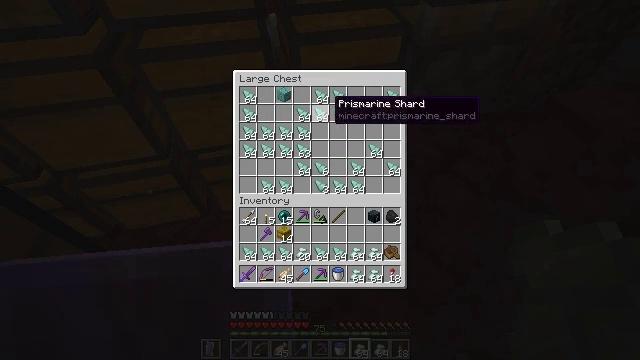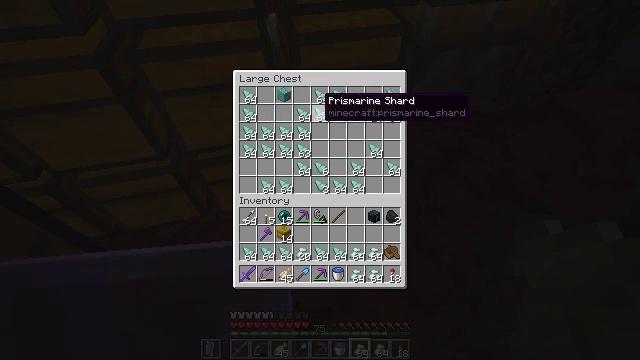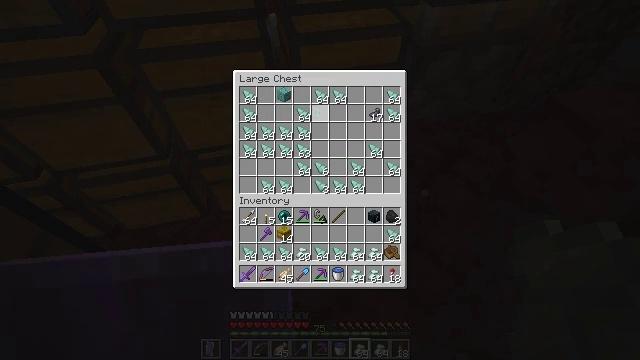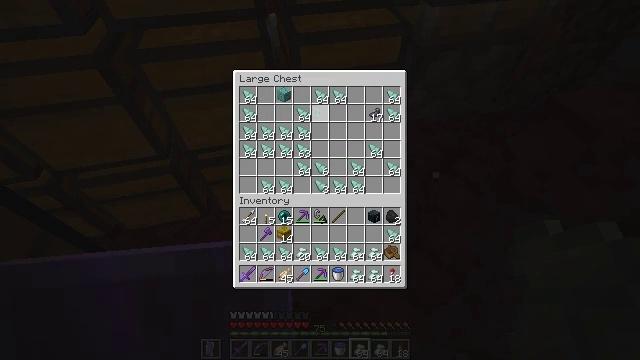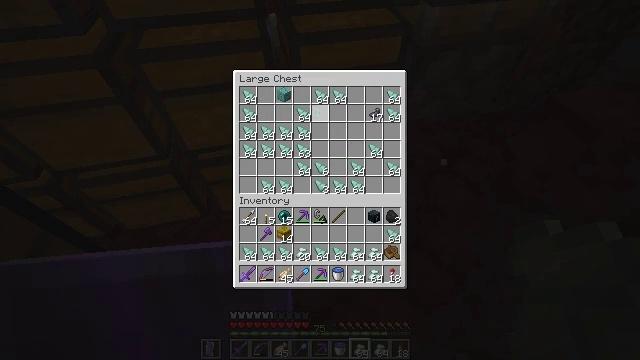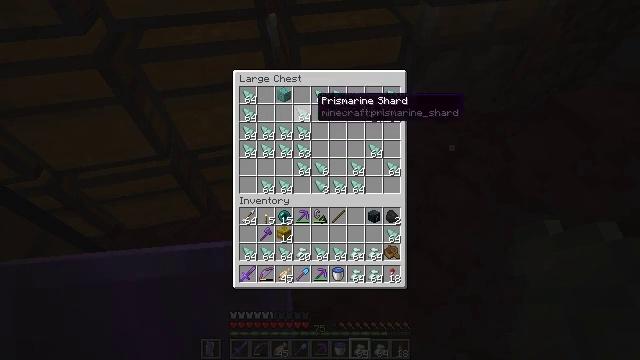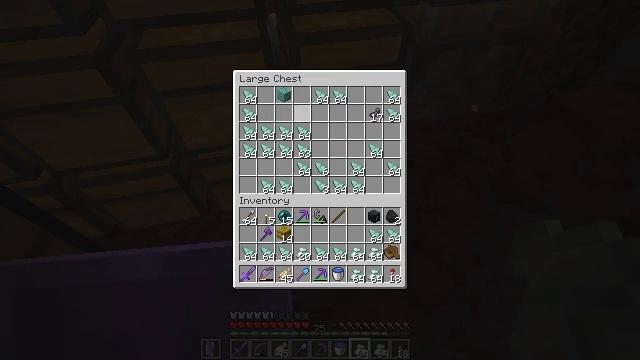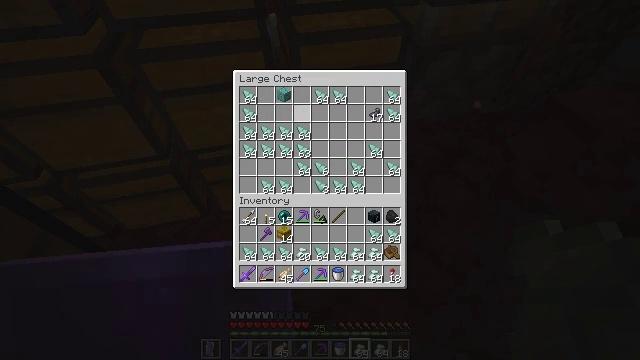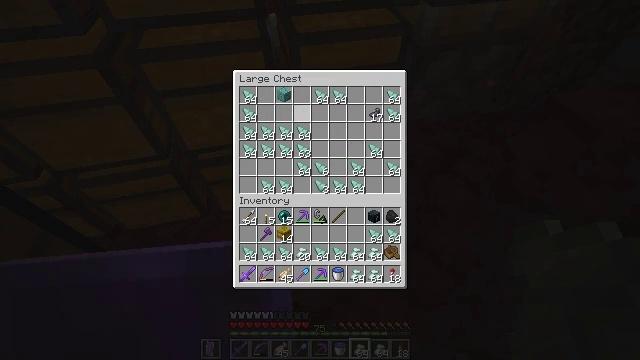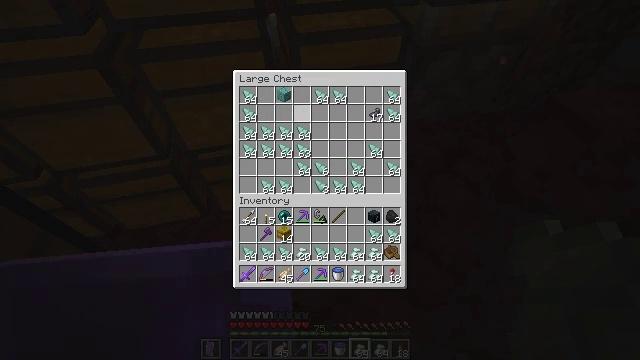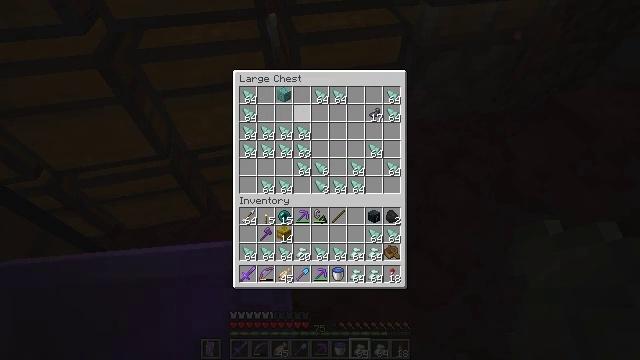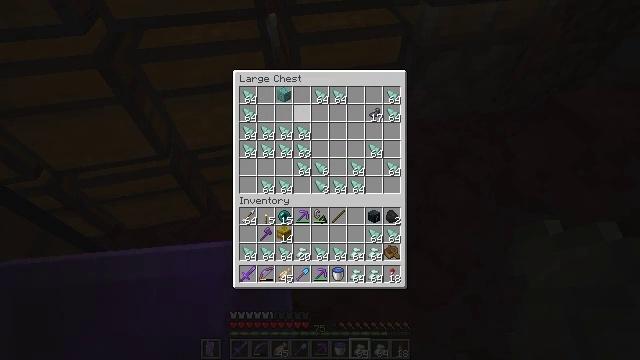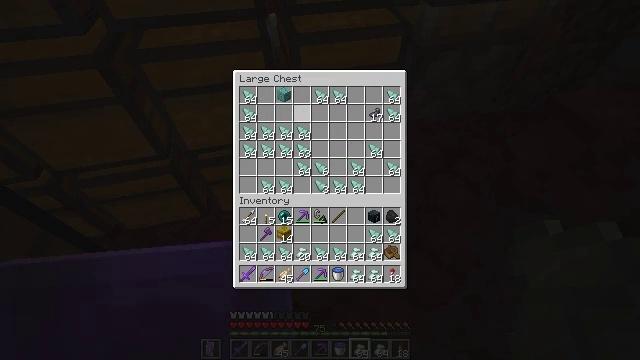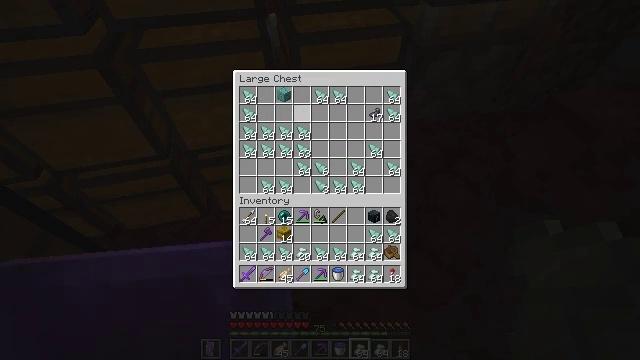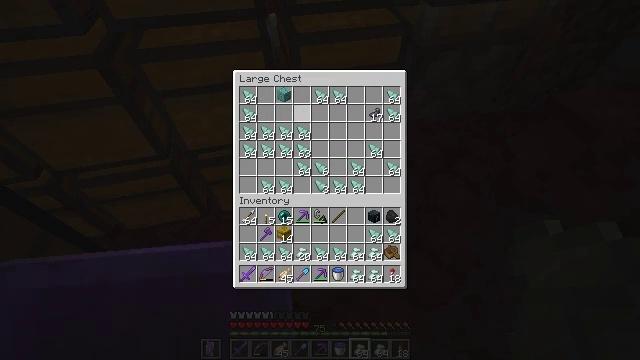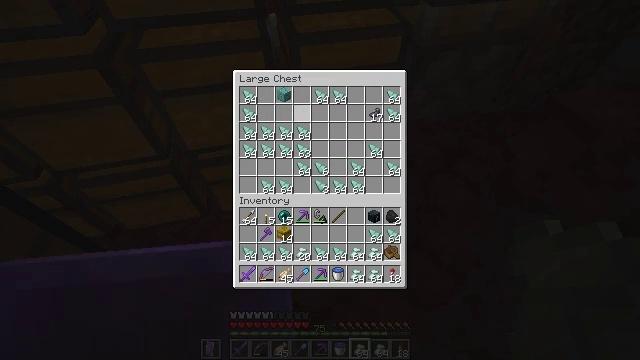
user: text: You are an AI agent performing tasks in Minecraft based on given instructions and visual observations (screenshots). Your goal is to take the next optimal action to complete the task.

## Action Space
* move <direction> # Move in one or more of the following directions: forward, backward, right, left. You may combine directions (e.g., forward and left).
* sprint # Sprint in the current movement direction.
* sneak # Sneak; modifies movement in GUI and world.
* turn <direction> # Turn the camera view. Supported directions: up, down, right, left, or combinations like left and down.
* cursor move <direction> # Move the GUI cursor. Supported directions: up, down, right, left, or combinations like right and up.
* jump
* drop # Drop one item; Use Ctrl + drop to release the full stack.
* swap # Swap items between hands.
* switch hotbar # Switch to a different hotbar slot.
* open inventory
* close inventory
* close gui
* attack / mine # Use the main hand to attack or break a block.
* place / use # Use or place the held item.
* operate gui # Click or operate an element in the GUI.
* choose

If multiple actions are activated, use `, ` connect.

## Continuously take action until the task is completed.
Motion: motion action
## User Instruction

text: Put prismarine materials in the crafting table to craft a sea lantern.
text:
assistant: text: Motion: sneak, cursor move left
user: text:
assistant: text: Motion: sneak, operate gui
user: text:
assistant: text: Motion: sneak, operate gui
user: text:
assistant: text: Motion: sneak, operate gui
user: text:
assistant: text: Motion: sneak
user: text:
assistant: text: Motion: sneak, operate gui
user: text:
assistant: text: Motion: sneak, operate gui
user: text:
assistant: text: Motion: sneak, operate gui
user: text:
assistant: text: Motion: sneak, operate gui
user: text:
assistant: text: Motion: sneak
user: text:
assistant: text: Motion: sneak
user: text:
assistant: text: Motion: sneak
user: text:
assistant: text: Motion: sneak
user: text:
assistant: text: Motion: sneak
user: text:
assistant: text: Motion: no_op
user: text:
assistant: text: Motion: no_op
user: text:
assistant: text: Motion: no_op
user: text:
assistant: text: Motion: no_op
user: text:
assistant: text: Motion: no_op
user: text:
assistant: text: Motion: no_op
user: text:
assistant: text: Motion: close gui
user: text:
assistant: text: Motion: no_op
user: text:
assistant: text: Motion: no_op
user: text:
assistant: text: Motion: turn left and down
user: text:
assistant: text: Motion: turn left and down
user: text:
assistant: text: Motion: turn left
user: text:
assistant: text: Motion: turn left
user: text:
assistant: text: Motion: turn left
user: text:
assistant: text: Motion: turn left
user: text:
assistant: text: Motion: no_op